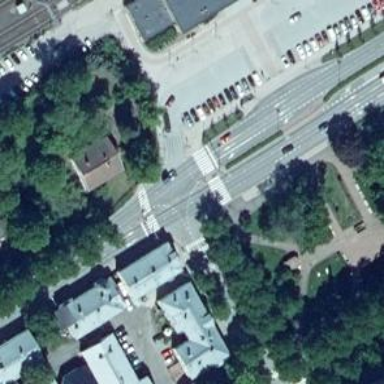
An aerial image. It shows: Marked footway crossing with asphalt surface. There is crossing island present.